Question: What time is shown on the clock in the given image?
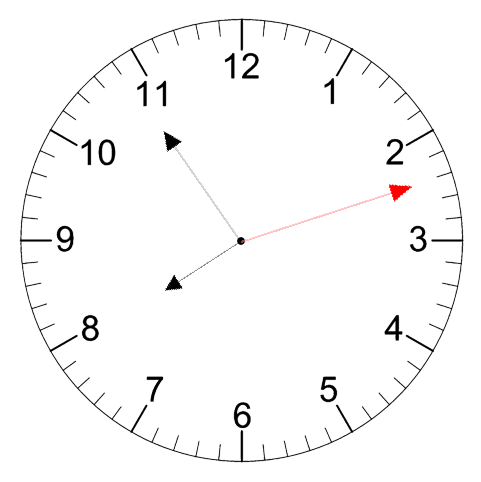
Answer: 07:54:12